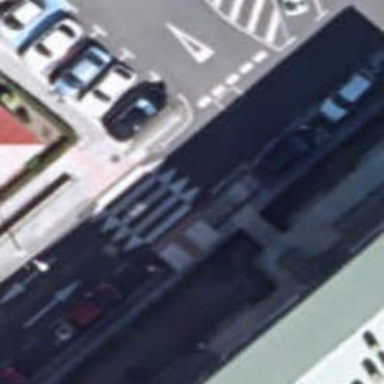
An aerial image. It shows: Living street.